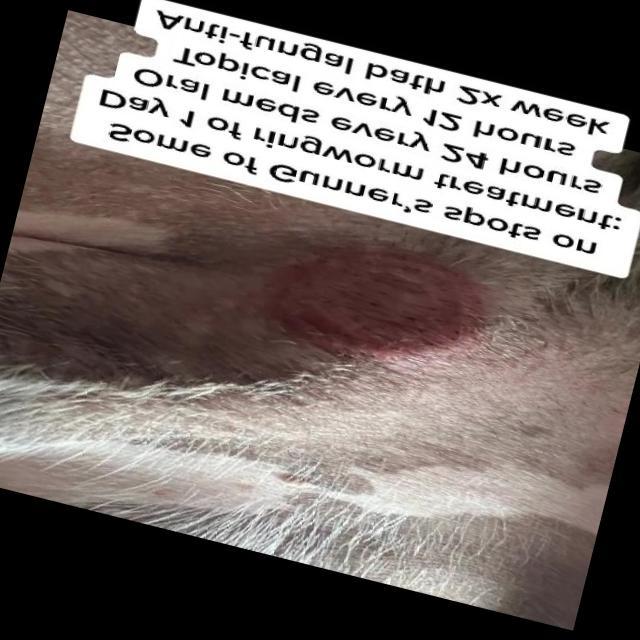
Canine ringworm (Dermatophytosis) — fungal infection caused by Microsporum or Trichophyton. Presents with circular alopecia, scaling, crusting, and broken hairs.